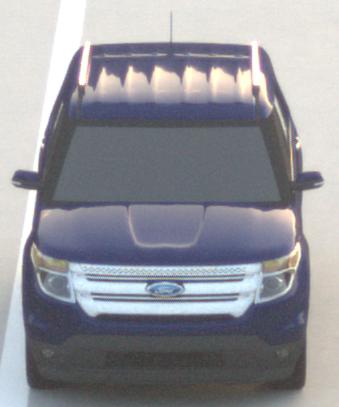
Make: Ford
Model: Explorer
Detailed model: Gen. 5
Model produced from: 2010
Model produced until: 2019
Doors: 5
Color: blue
Road condition: dry road
Daytime: sunrise or sunset
Contrast: low contrast